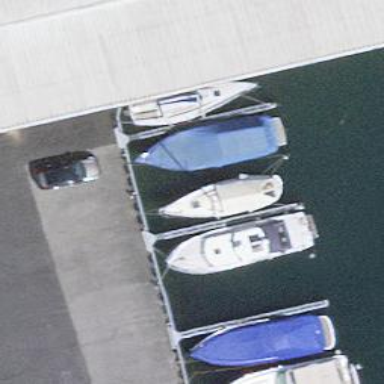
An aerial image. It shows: Man-made pier.